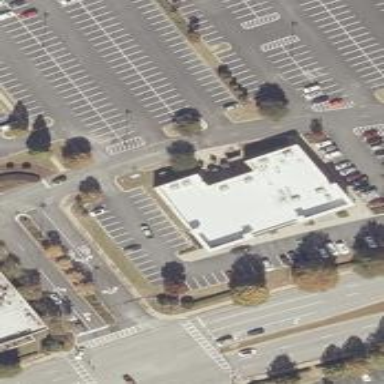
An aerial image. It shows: Restaurant in building.